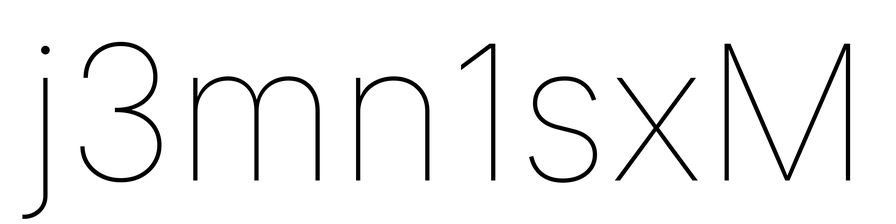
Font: Inter_Thin